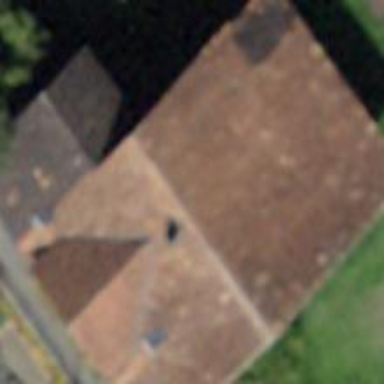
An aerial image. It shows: Farm building.